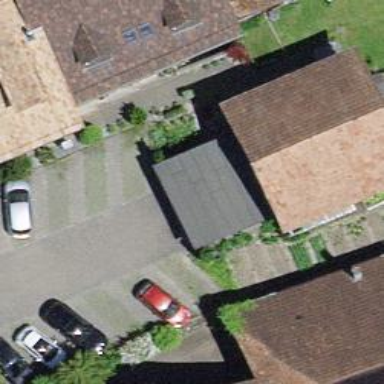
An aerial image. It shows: Shed.